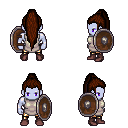
a pixel art fantasy rpg character, male body template, dark elf, purple skin, white tunic, gold greaves, brown extra-long topknot hairstyle, maroon shoes, shield, four views (front, back, left, right), 2x2 character sprite sheet, small pixel art, hard edges, no anti-aliasing